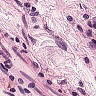
Metastatic tissue present: no